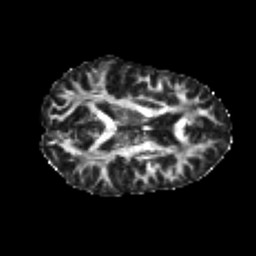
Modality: FA
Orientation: axial
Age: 25
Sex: female
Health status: healthy
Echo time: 0.074 s